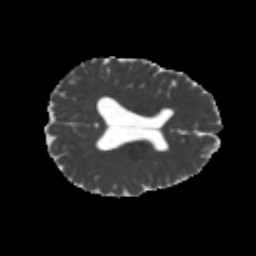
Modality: MD
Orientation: axial
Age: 25
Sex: male
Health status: healthy
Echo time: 0.074 s